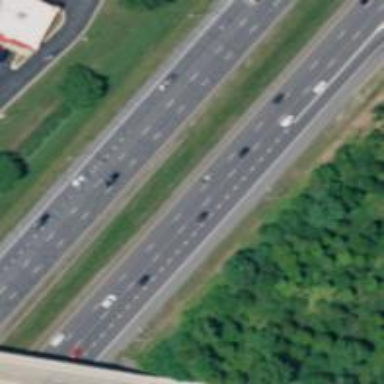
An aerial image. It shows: This image shows trunk highway that functions as expressway.